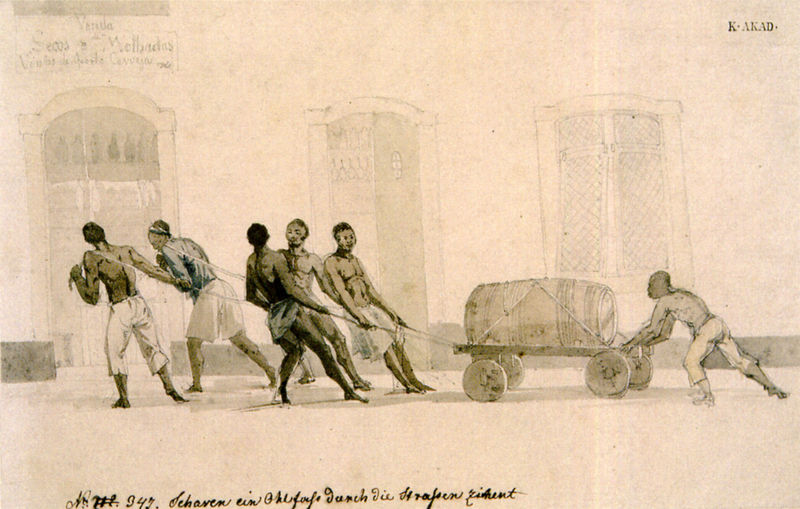
Titel: Reiseskizze aus Brasilien - Sklaven, ein Ölfass durch die Strassen ziehend
Künstler: Thomas Ender
Standort: Wien
Institution: Kupferstichkabinett der Akademie der Bildenden Künste
Schlagwörter: blau, dunkel, gruppe, lendenschurz, mann, nackt, wasser, weiß, aquarell, menschen, bewegung, braun, fenster, hell, männer, schwarz, skizze, straße, tür, zeichnung, gebäude, haus, beige, hose, jung, wand, falten, leinen, stein, haare, drei, zart, arbeit, karren, räder, farbig, schrift, umrisse, fassade, geschäft, türen, jungen, arbeiten, schwer, afrika, zug, mauer, graphik, ziehen, farblos, arbeiter, karre, wagen, seile, wein, anstrengung, muskeln, inschrift, datum, lciht, deutsch, oberkörper, tor, barfuss, dunkelhäutige, neger, schwarze, eingang, tusche, palast, seil, druck, stich, koloriert, kiste, fass, sandfarben, ein, afrikaner, dunkelhäutig, schwarzer, rollen, weinfass, sechs, träger, schieben, sklaven, araber, aquarelle, karibik, stick, coloriert, durchscheinend, kolonial, stricke, mohren, hintergrunf, leibeigene, sklaverei, sclaven, abfasse, k avad, avad, kakad, akad, konolia